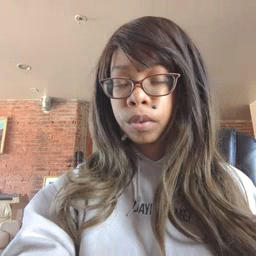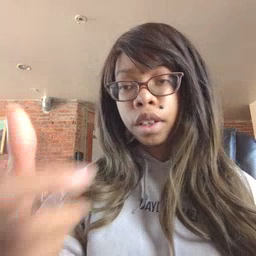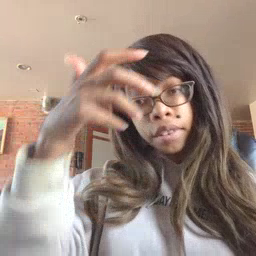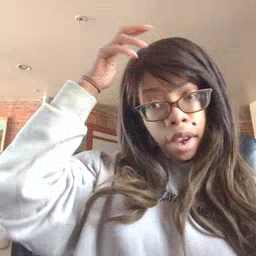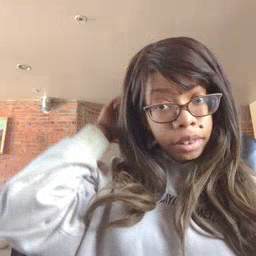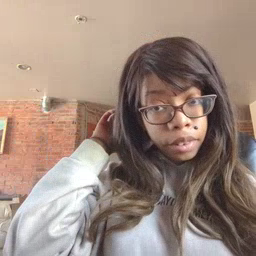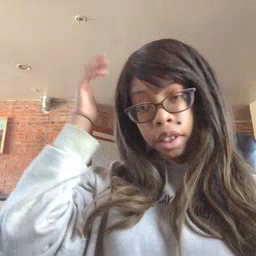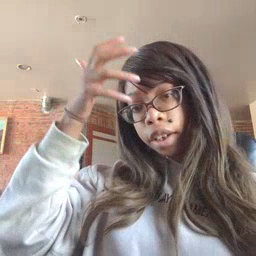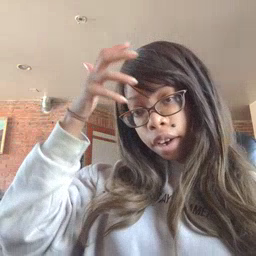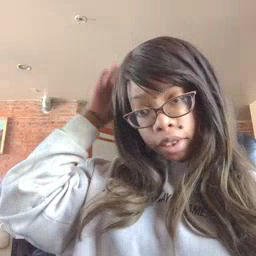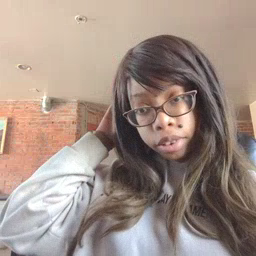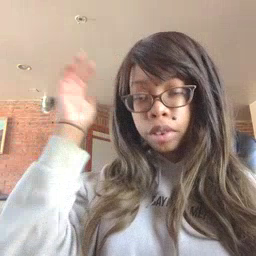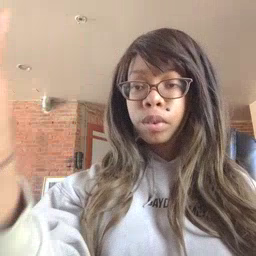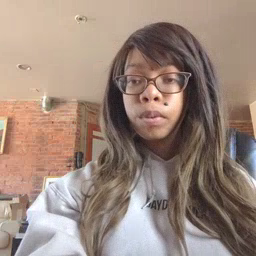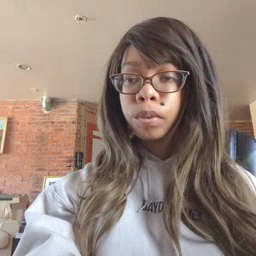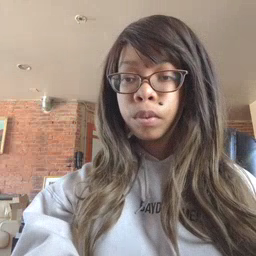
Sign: lion